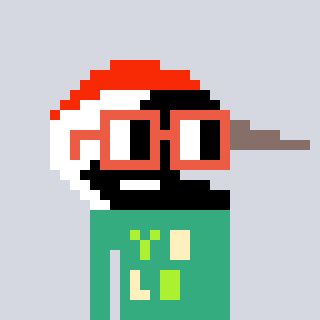
a pixel art character with square orange glasses, a crane-shaped head and a teal-colored body on a cool background